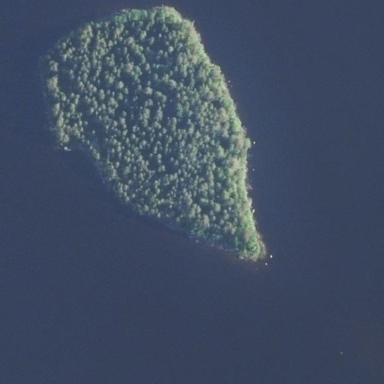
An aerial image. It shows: Island.